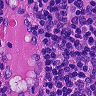
Metastatic tissue present: no